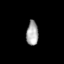
Tissue: lung
Cell type: Endothelial cells
Senescence score: 0.6159
Nuclear area (px): 285
Mean DAPI intensity: 166.488